A spectrogram of one vibration snapshot from a rotating bearing is shown (time on one axis, frequency on the other). What is the most likely bearing condition (normal, inner_race, outer_race, ball)?
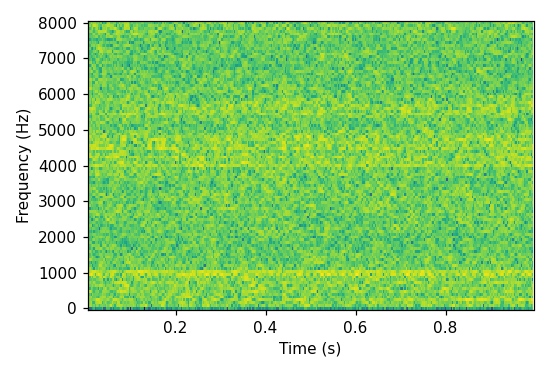
Answer: outer_race